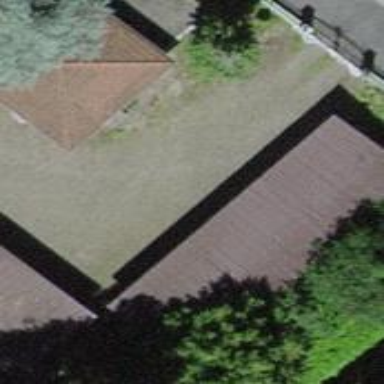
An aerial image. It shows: View of roof of building.